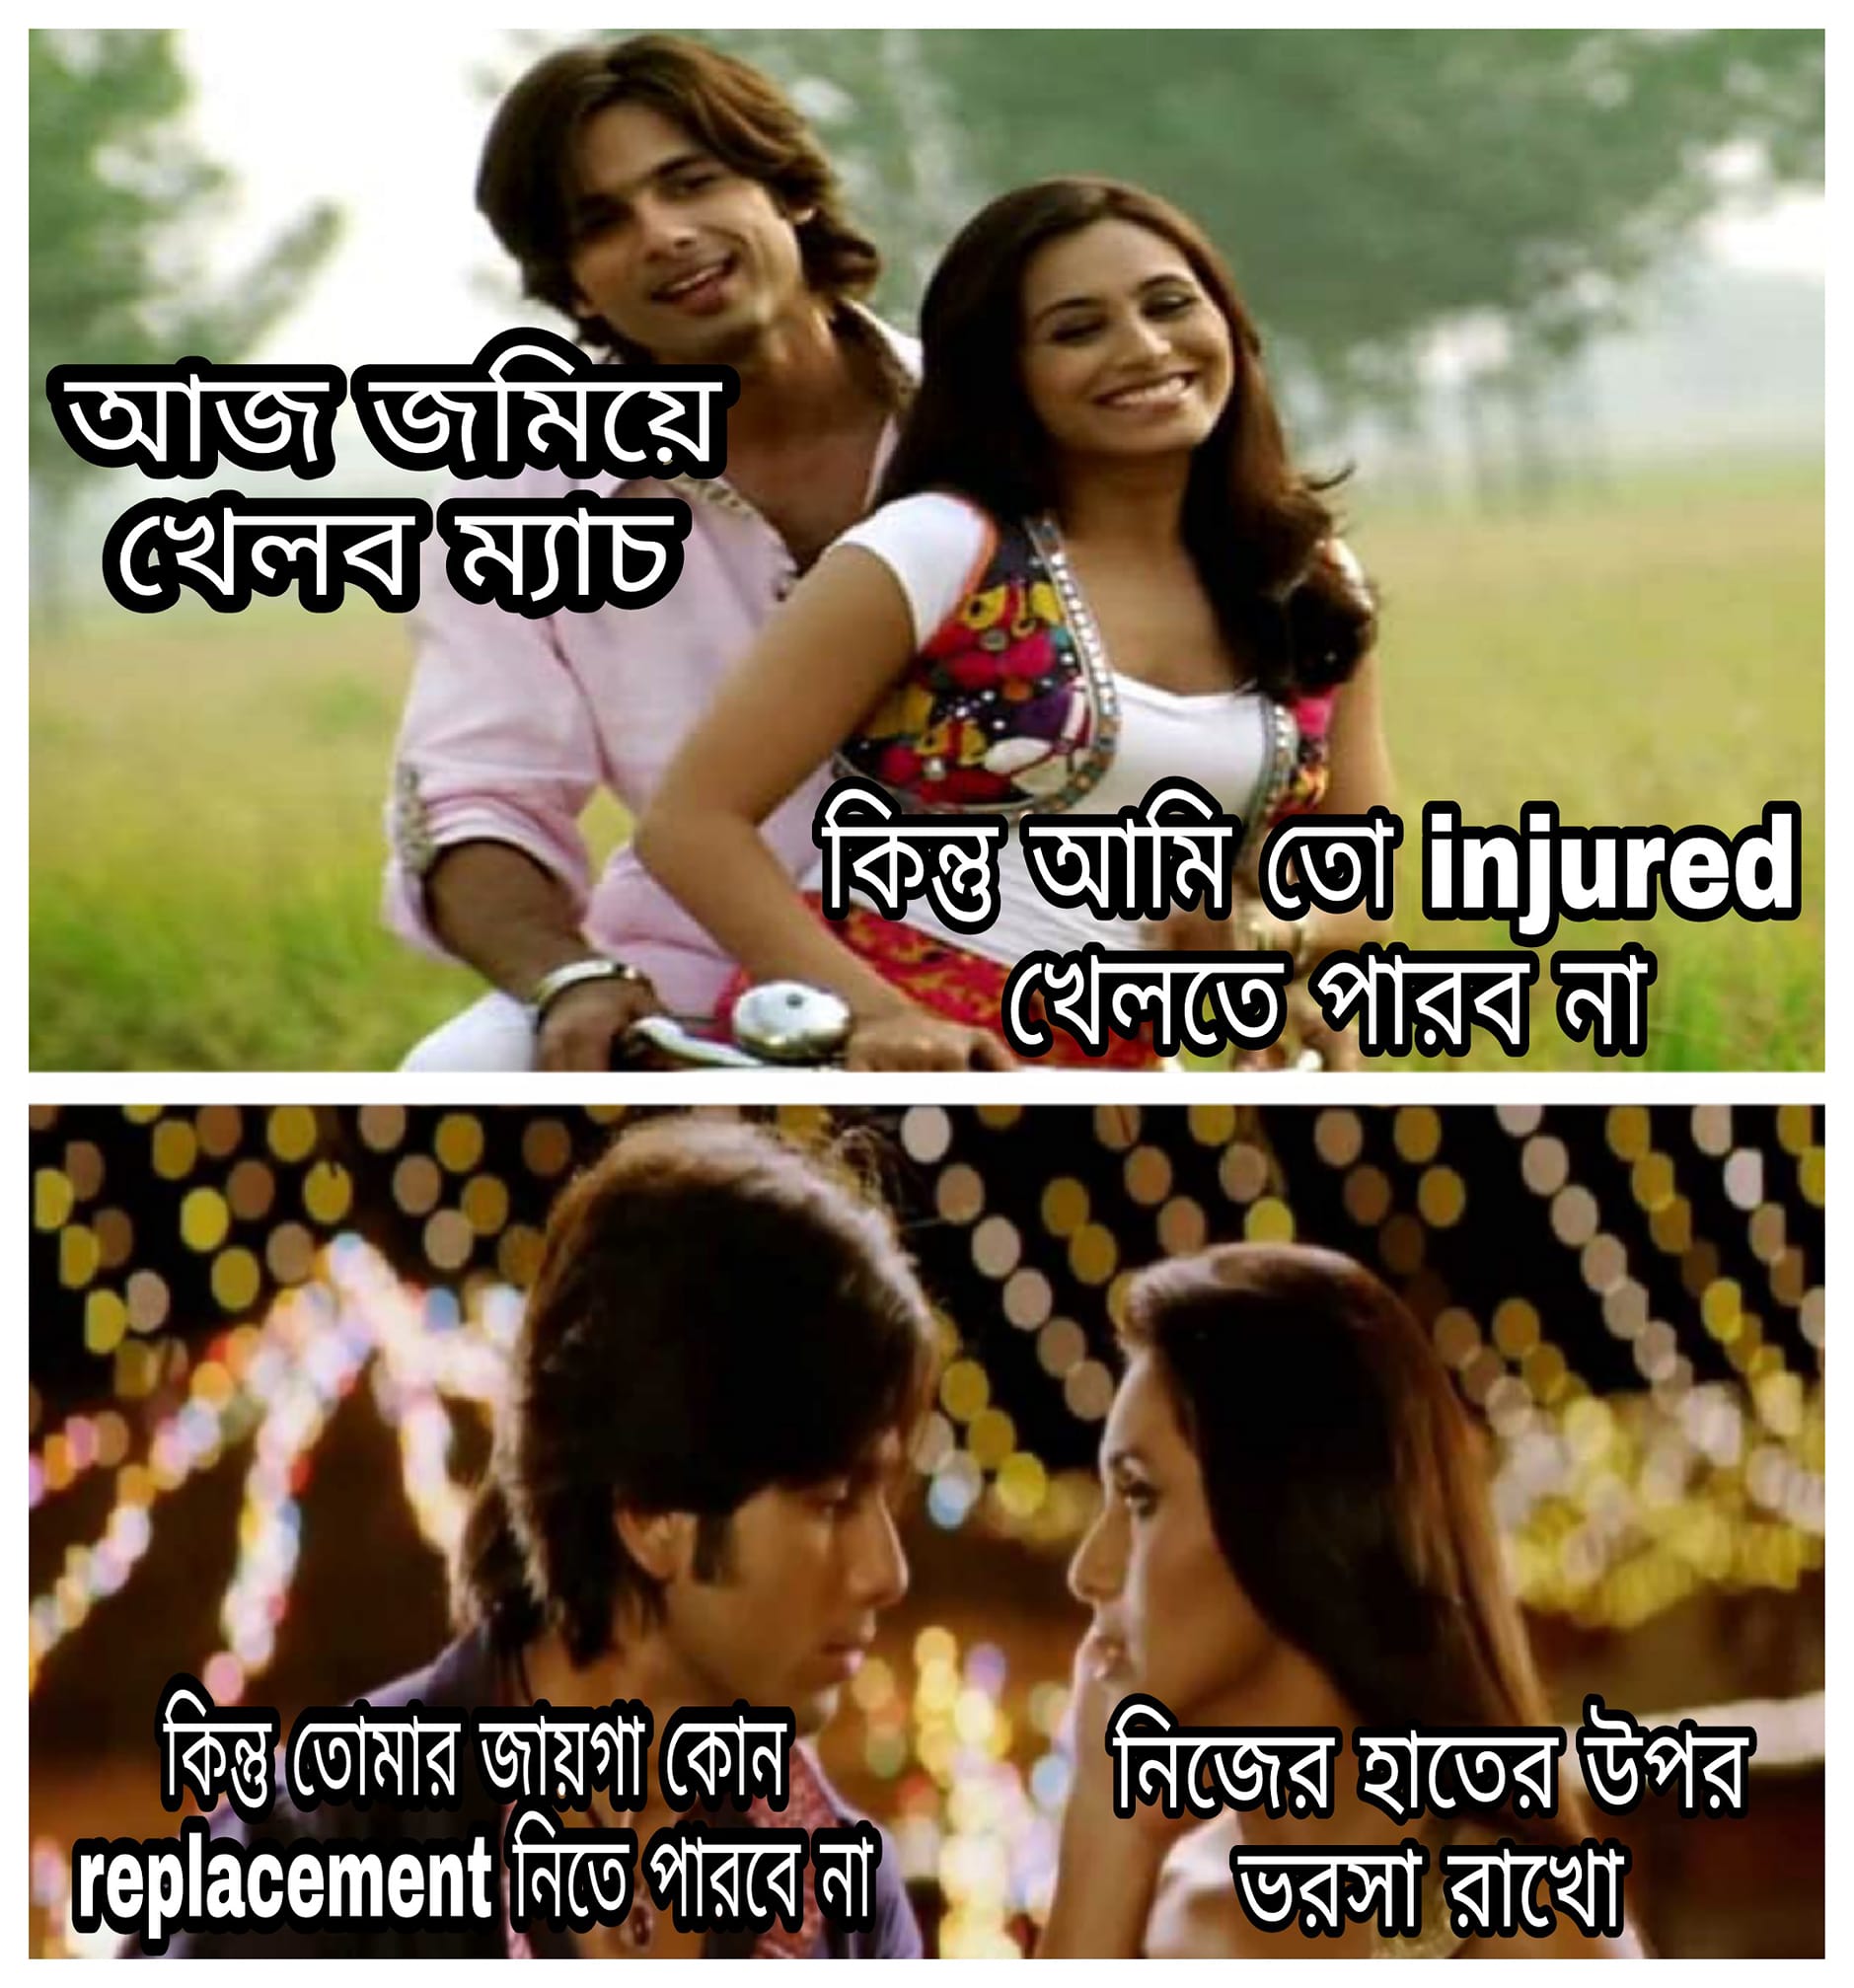
Caption: আজ জমিয়ে খেলব ম্যাচ   কিন্তু আমি তো injured  খেলতে পারব না     কিন্তু তোমার জায়গা কোন replacement নিতে পারবে না    নিজের হাতের উপর ভরসা রাখো
Label: non-hate